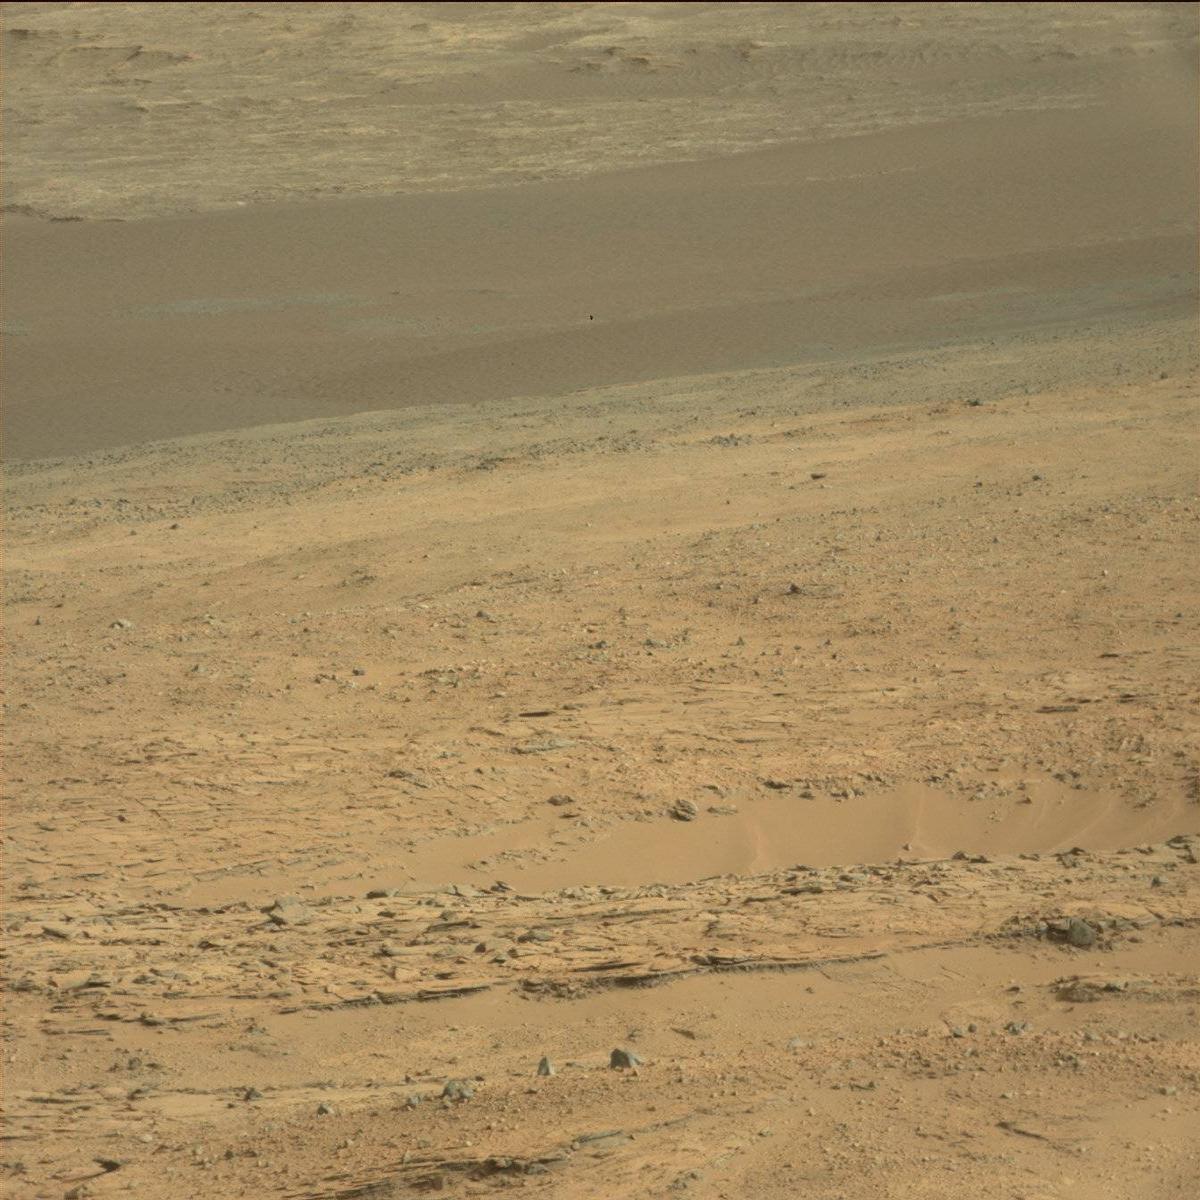
Terrain classes present: Bedrock, Ridge, Sand / Soil